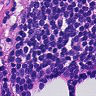
Metastatic tissue present: no